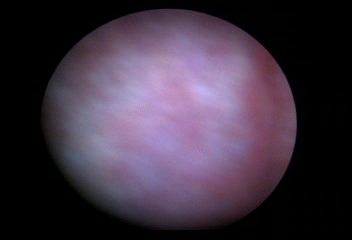
Modality: BLC
Class: Normal mucosa
Bladder cancer association: No